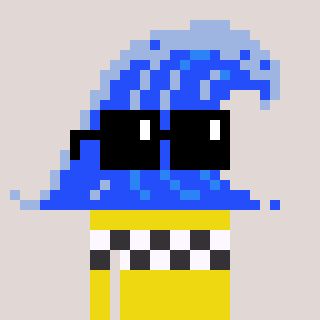
a pixel art character with square black sunglasses, a wave-shaped head and a yellow-colored body on a warm background